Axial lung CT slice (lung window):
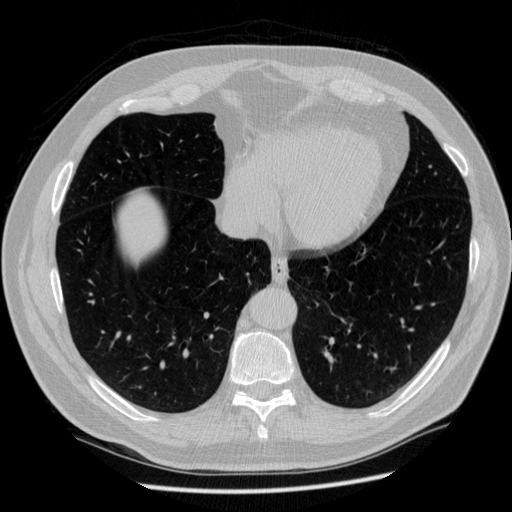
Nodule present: no